Question: Is it possible to use a Power Query parameter inside of a T-SQL query, but still allow for me to edit the source query in the "Edit Settings" portion like in linked image? I know that you can insert the parameter in via the Advanced Editor screen, but then it becomes difficult to make additional edits to the query.
Essentially, I'd still like to have the parameter used in the SQL query, but without losing the ability to easily make edits. I'm using Power Query in Power BI (Desktop). Thanks for your help.

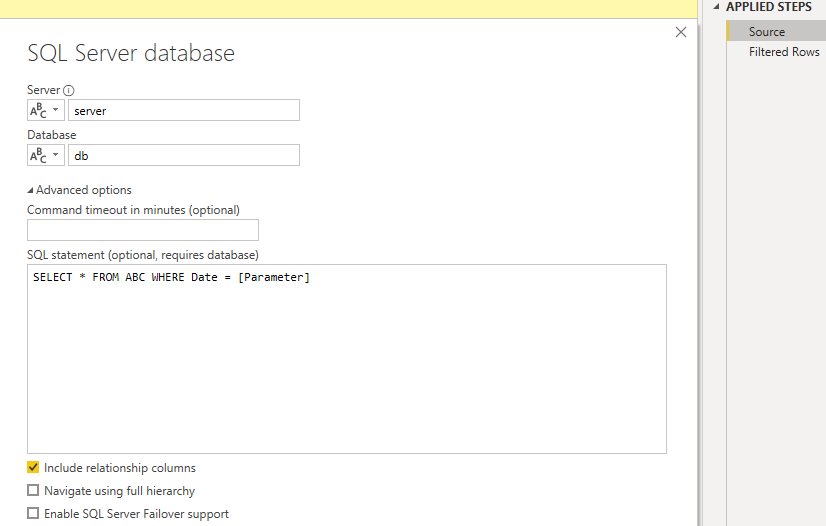
Answer: Yes, it's possible.
When you create that query, the first Applied Step (see the right-hand pane in your screenshot) will be M code that looks like this:
'''
= Sql.Database("server", "db", [Query="SELECT * FROM ABC WHERE Date = [Parameter]"])
'''
If you have a parameter 'Param', you can edit the code to be dynamic like this:
'''
= Sql.Database("server", "db", [Query="SELECT * FROM ABC WHERE Date = "&Text.From(Param)])
'''
---
However, PowerQuery can do its own query folding that might make this easier and more efficient in many cases.
If you load that table in without using a SQL statement, your query should something look like this:
'''
let
Source = Sql.Database("server", "db"),
dbo_ABC = Source{[Schema="dbo",Item="ABC"]}[Data]
in
dbo_ABC
'''
From there you can apply a filter on your 'Date' column (pick any date from the dropdown), which should yield another step that looks something like this:
'''
#"Filtered Rows" = Table.SelectRows(dbo_ABC, each ([Date] = #date(2019, 12, 31)))
'''
Here, you can replace whatever date you picked with your date parameter so that now your whole query looks like this:
'''
let
Source = Sql.Database("server", "db"),
dbo_ABC = Source{[Schema="dbo",Item="ABC"]}[Data],
#"Filtered Rows" = Table.SelectRows(dbo_ABC, each ([Date] = Param))
in
#"Filtered Rows"
'''
(Make sure that the 'Date' column and the parameter are the same data type or you'll get an error.)
Now right-click on that last step in the Applied Steps like and choose 'View Native Query' and you'll see the generated SQL code that PowerQuery is actually sending back to the server. It'll look something like this (where the parameter is written explicitly).
'''
select [_].[Col1],
[_].[Col2],
[_].[Col3],
[...]
from [dbo].[ABC] as [_]
where [_].[Date] = '2019-12-31' and [_].[Date] is not null
'''
Anyway, the point is that you can work in the query editor instead of modifying your query string.